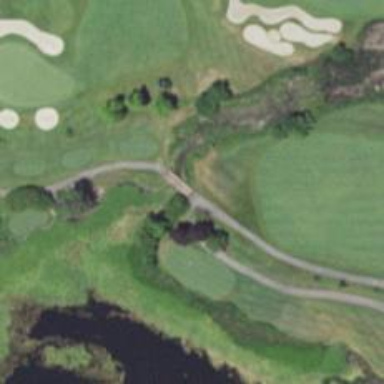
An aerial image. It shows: Bridge over path used as golf cartpath.